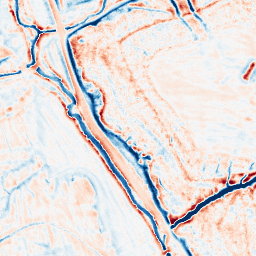
Category: edge_preserving
Decomposition family: bilateral
Decomposition parameters: d: 15
sigma_color: 50
sigma_space: 100
Upsampling method: cubic_catmull_rom
Upsampling parameters: scale: 4
Upsampling scale: 4